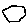
Label: hexagon